Question: '''
=Switch(Fields!CompnyID.Value=5, "company 1" "dsSalesManagement", Fields!CompnyID.Value=6, "company 2" "dsSalesManagement" )
'''
Trying to use switch statement to display two different results in my report.
Was maybe looking for syntax correction or is there a way to use an else if statement? Problem is I want this expression to be dependent on value from another expression. Is that possible in ssrs?

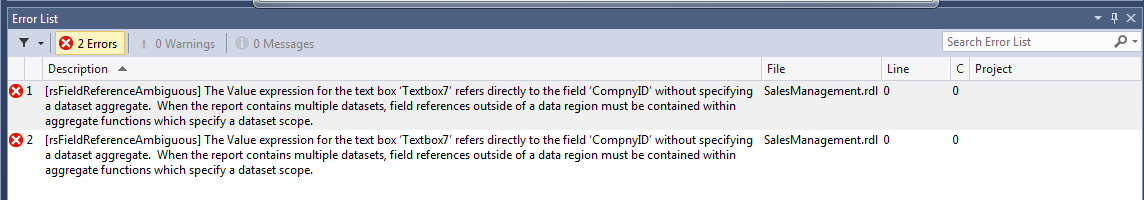
Answer: It seems that you have more than one datasource in your report so you have to specify the correct scope of your aggregate function.
For example:
'''
=Switch(
First(Fields!CompnyID.Value, "dsSalesManagement") = 5, "company 1",
First(Fields!CompnyID.Value, "dsSalesManagement") = 6, "company 2"
)
'''